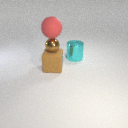
small brown metal sphere below large red rubber sphere